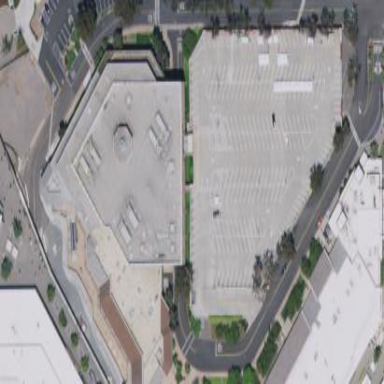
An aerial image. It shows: Multi-storey parking building.